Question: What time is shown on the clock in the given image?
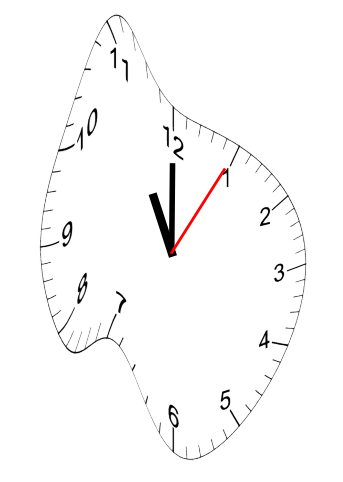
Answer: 11:00:05